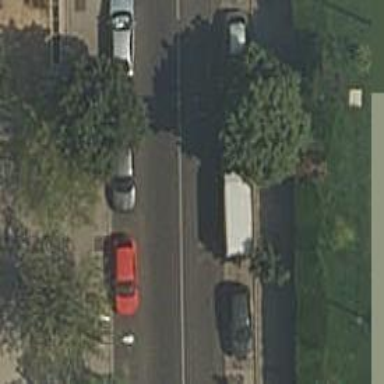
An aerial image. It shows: Pedestrian road.